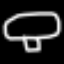
Label: mushroom